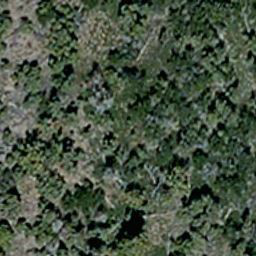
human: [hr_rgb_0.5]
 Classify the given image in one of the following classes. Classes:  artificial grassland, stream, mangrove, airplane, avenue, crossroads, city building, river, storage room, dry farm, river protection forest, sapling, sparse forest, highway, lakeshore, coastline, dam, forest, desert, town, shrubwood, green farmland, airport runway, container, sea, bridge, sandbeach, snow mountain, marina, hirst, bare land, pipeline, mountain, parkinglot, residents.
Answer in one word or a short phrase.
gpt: sparse forest